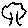
Label: tree